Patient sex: F
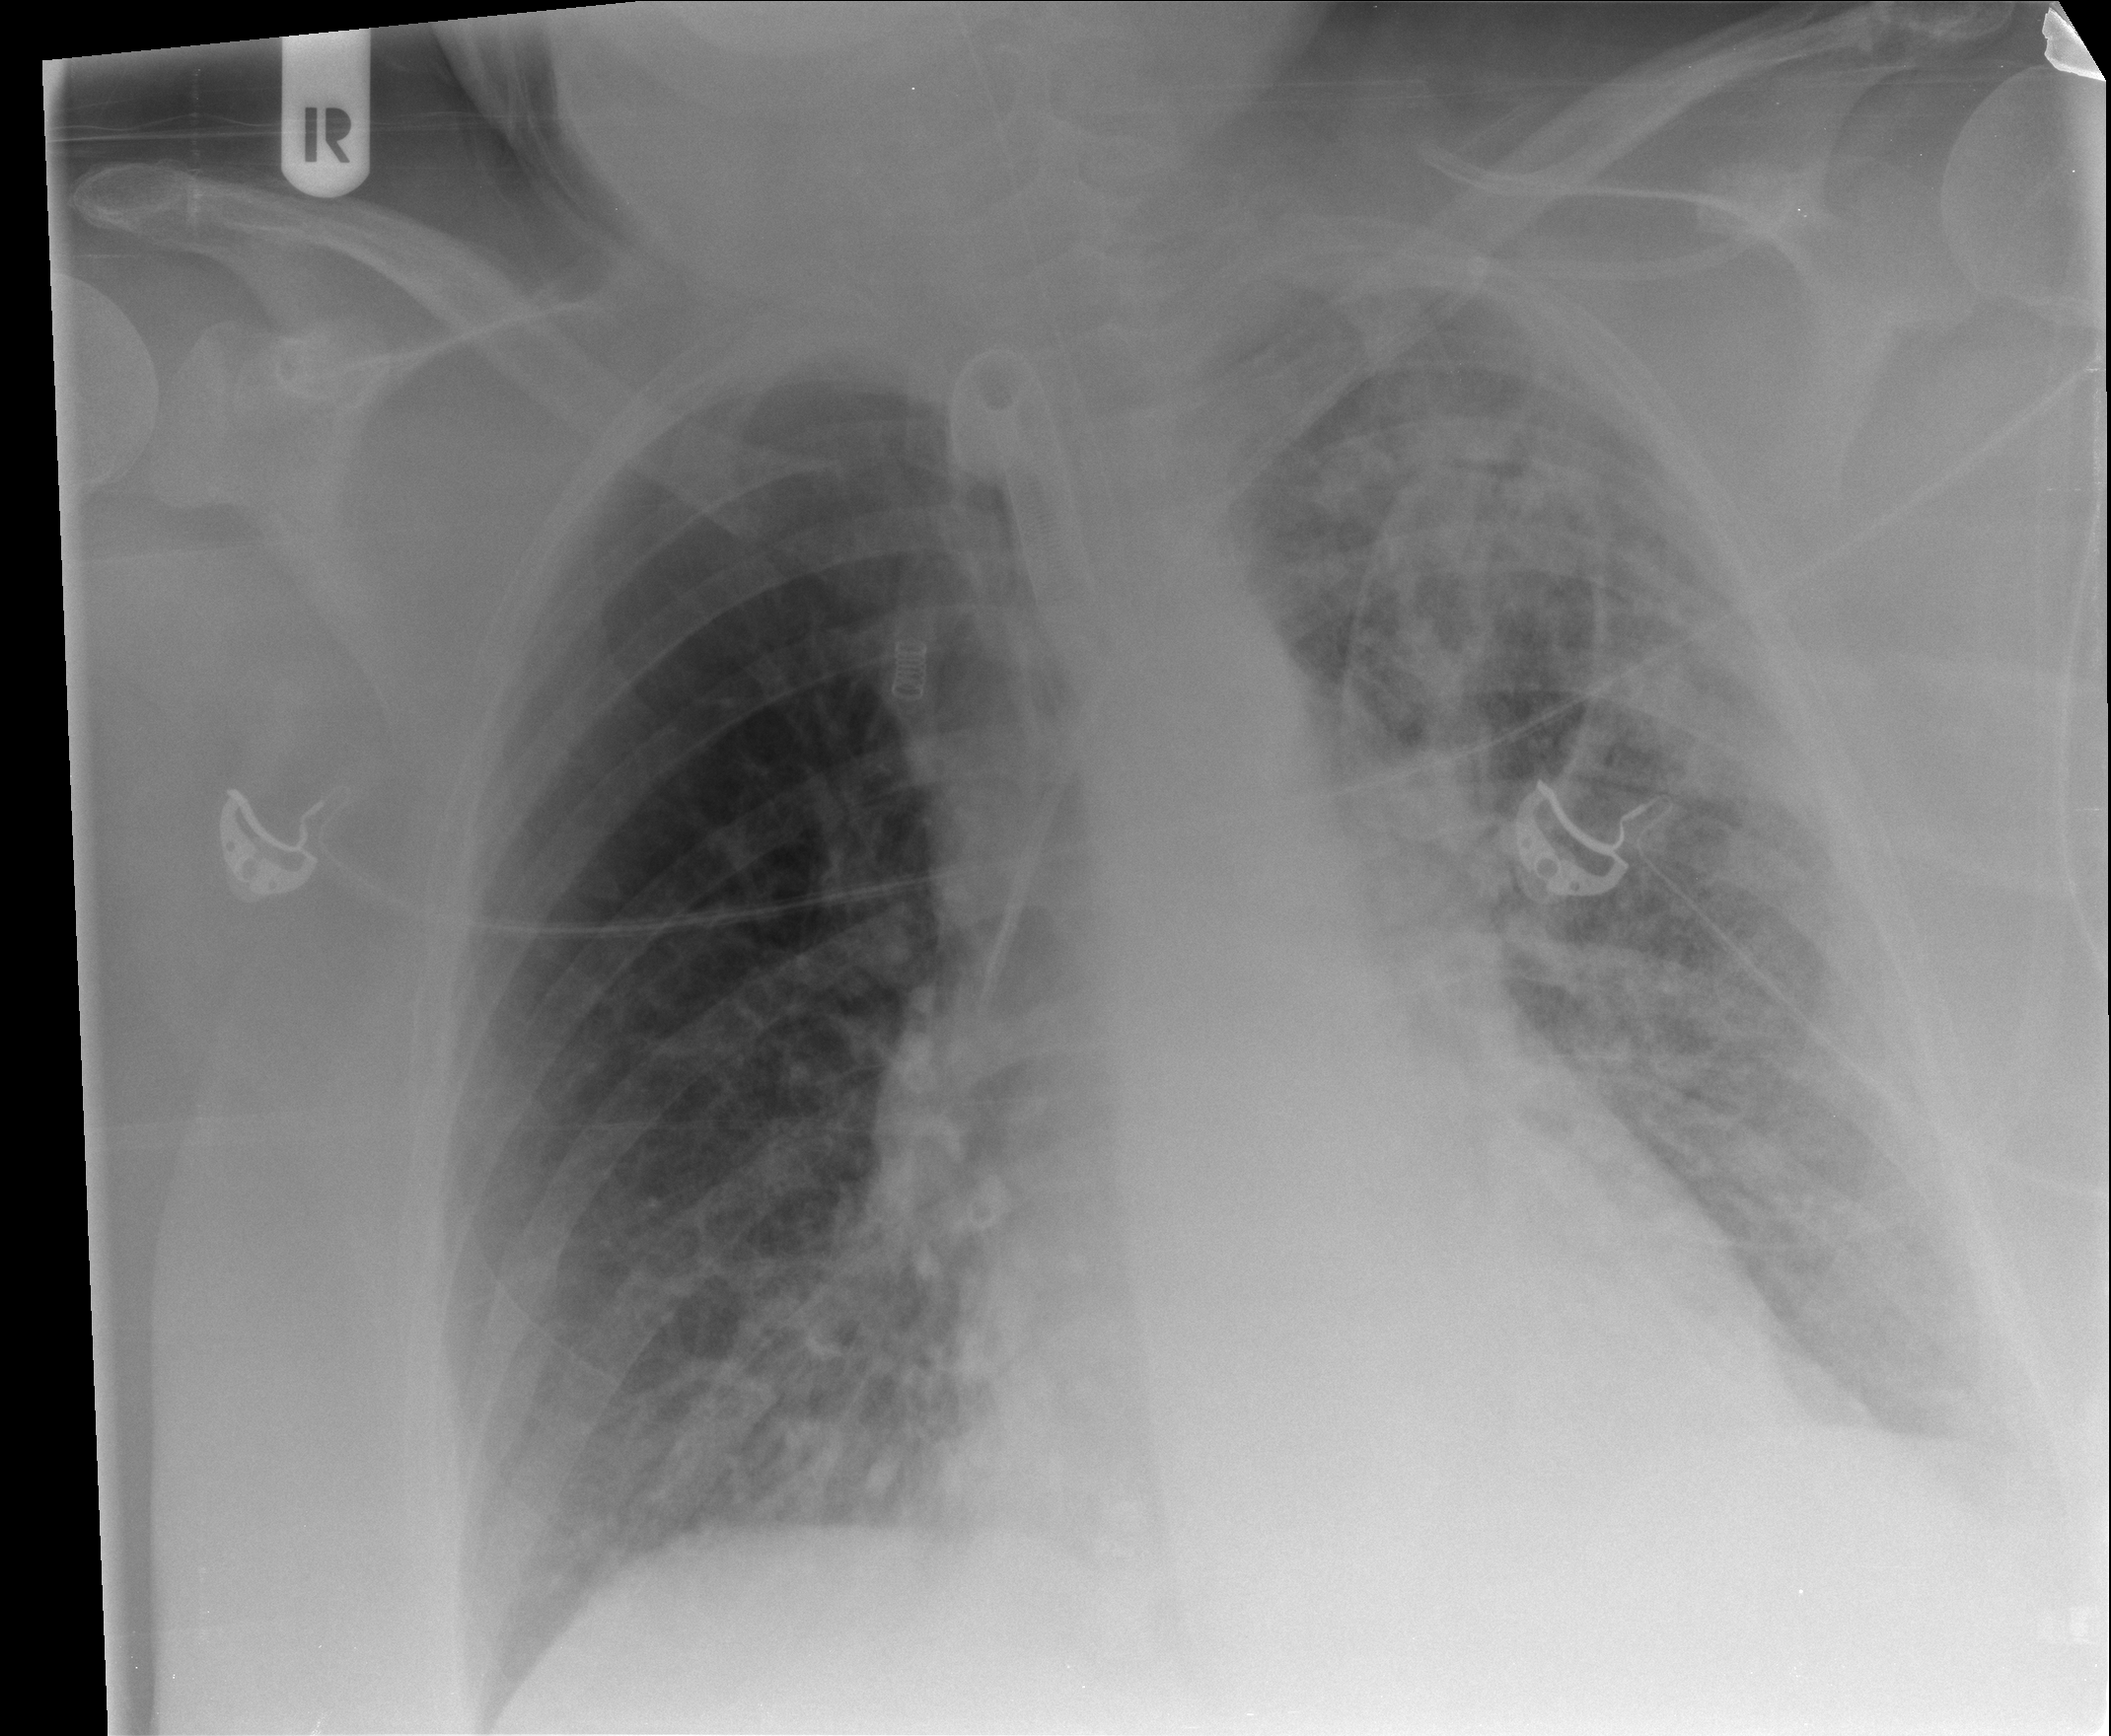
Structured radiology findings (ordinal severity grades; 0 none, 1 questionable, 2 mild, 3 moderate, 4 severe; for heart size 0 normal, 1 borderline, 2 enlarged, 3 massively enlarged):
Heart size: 0
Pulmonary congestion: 2
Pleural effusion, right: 2
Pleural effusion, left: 3
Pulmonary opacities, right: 0
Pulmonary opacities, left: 3
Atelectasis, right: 2
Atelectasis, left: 3